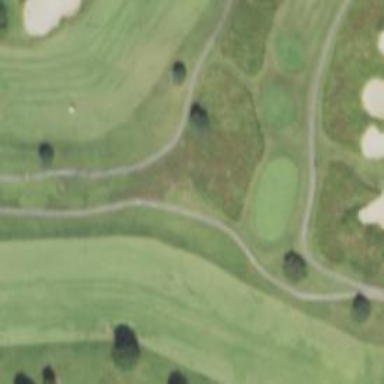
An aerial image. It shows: Path designated for golf carts.